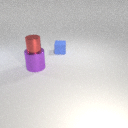
small red metal cylinder above large purple metal cylinder